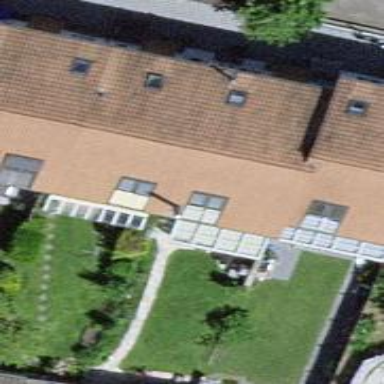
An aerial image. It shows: Terrace building.